Aerial crown-view tile of a tropical tree (Barro Colorado Island, Panama), acquired 20241014:
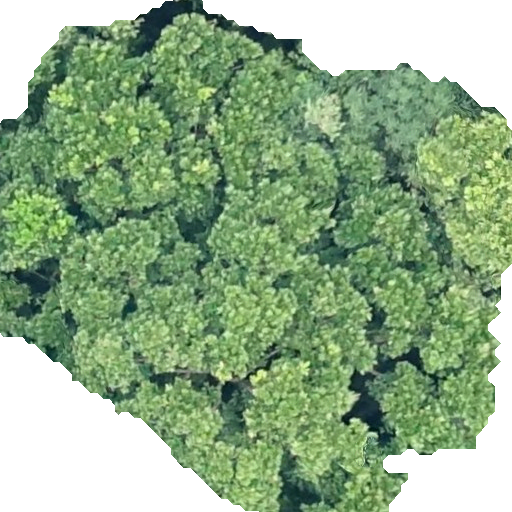
Species: Anacardium excelsum
GBIF accepted scientific name: Anacardium excelsum
Crown area: 317.89 m²